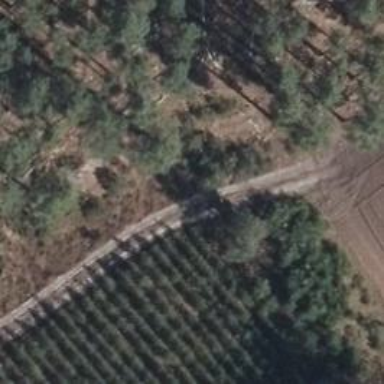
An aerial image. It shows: Dirt track road with grade 4 tracktype.